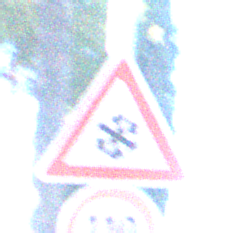
Verkehrszeichen: SchneeOderEisglaette
Zusatzzeichen unten: Geschwindigkeit110
Umgebung: Outdoor, Suburban
Tageszeit: MorningAfternoon
Wetter: Clear
Licht: Natural
Jahreszeit: NotSpecified
Kontrast: HighContrast